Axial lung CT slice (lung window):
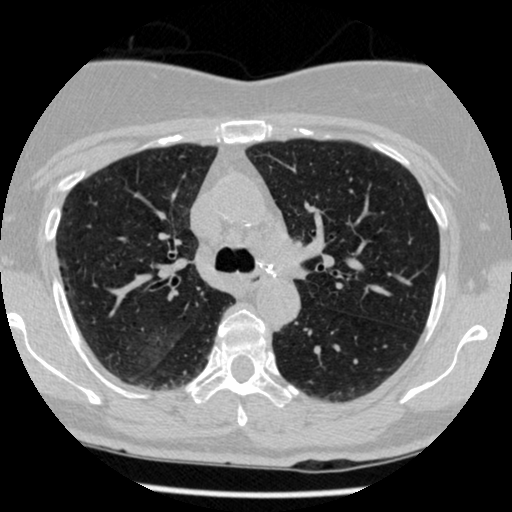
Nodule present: no